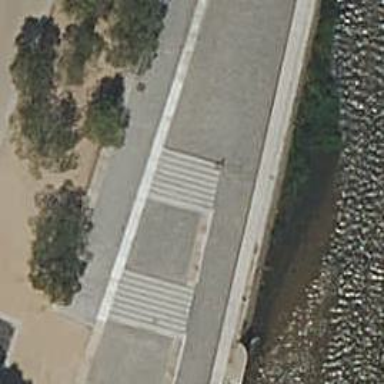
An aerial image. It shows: Ramp on footway with paving stones.